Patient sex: M
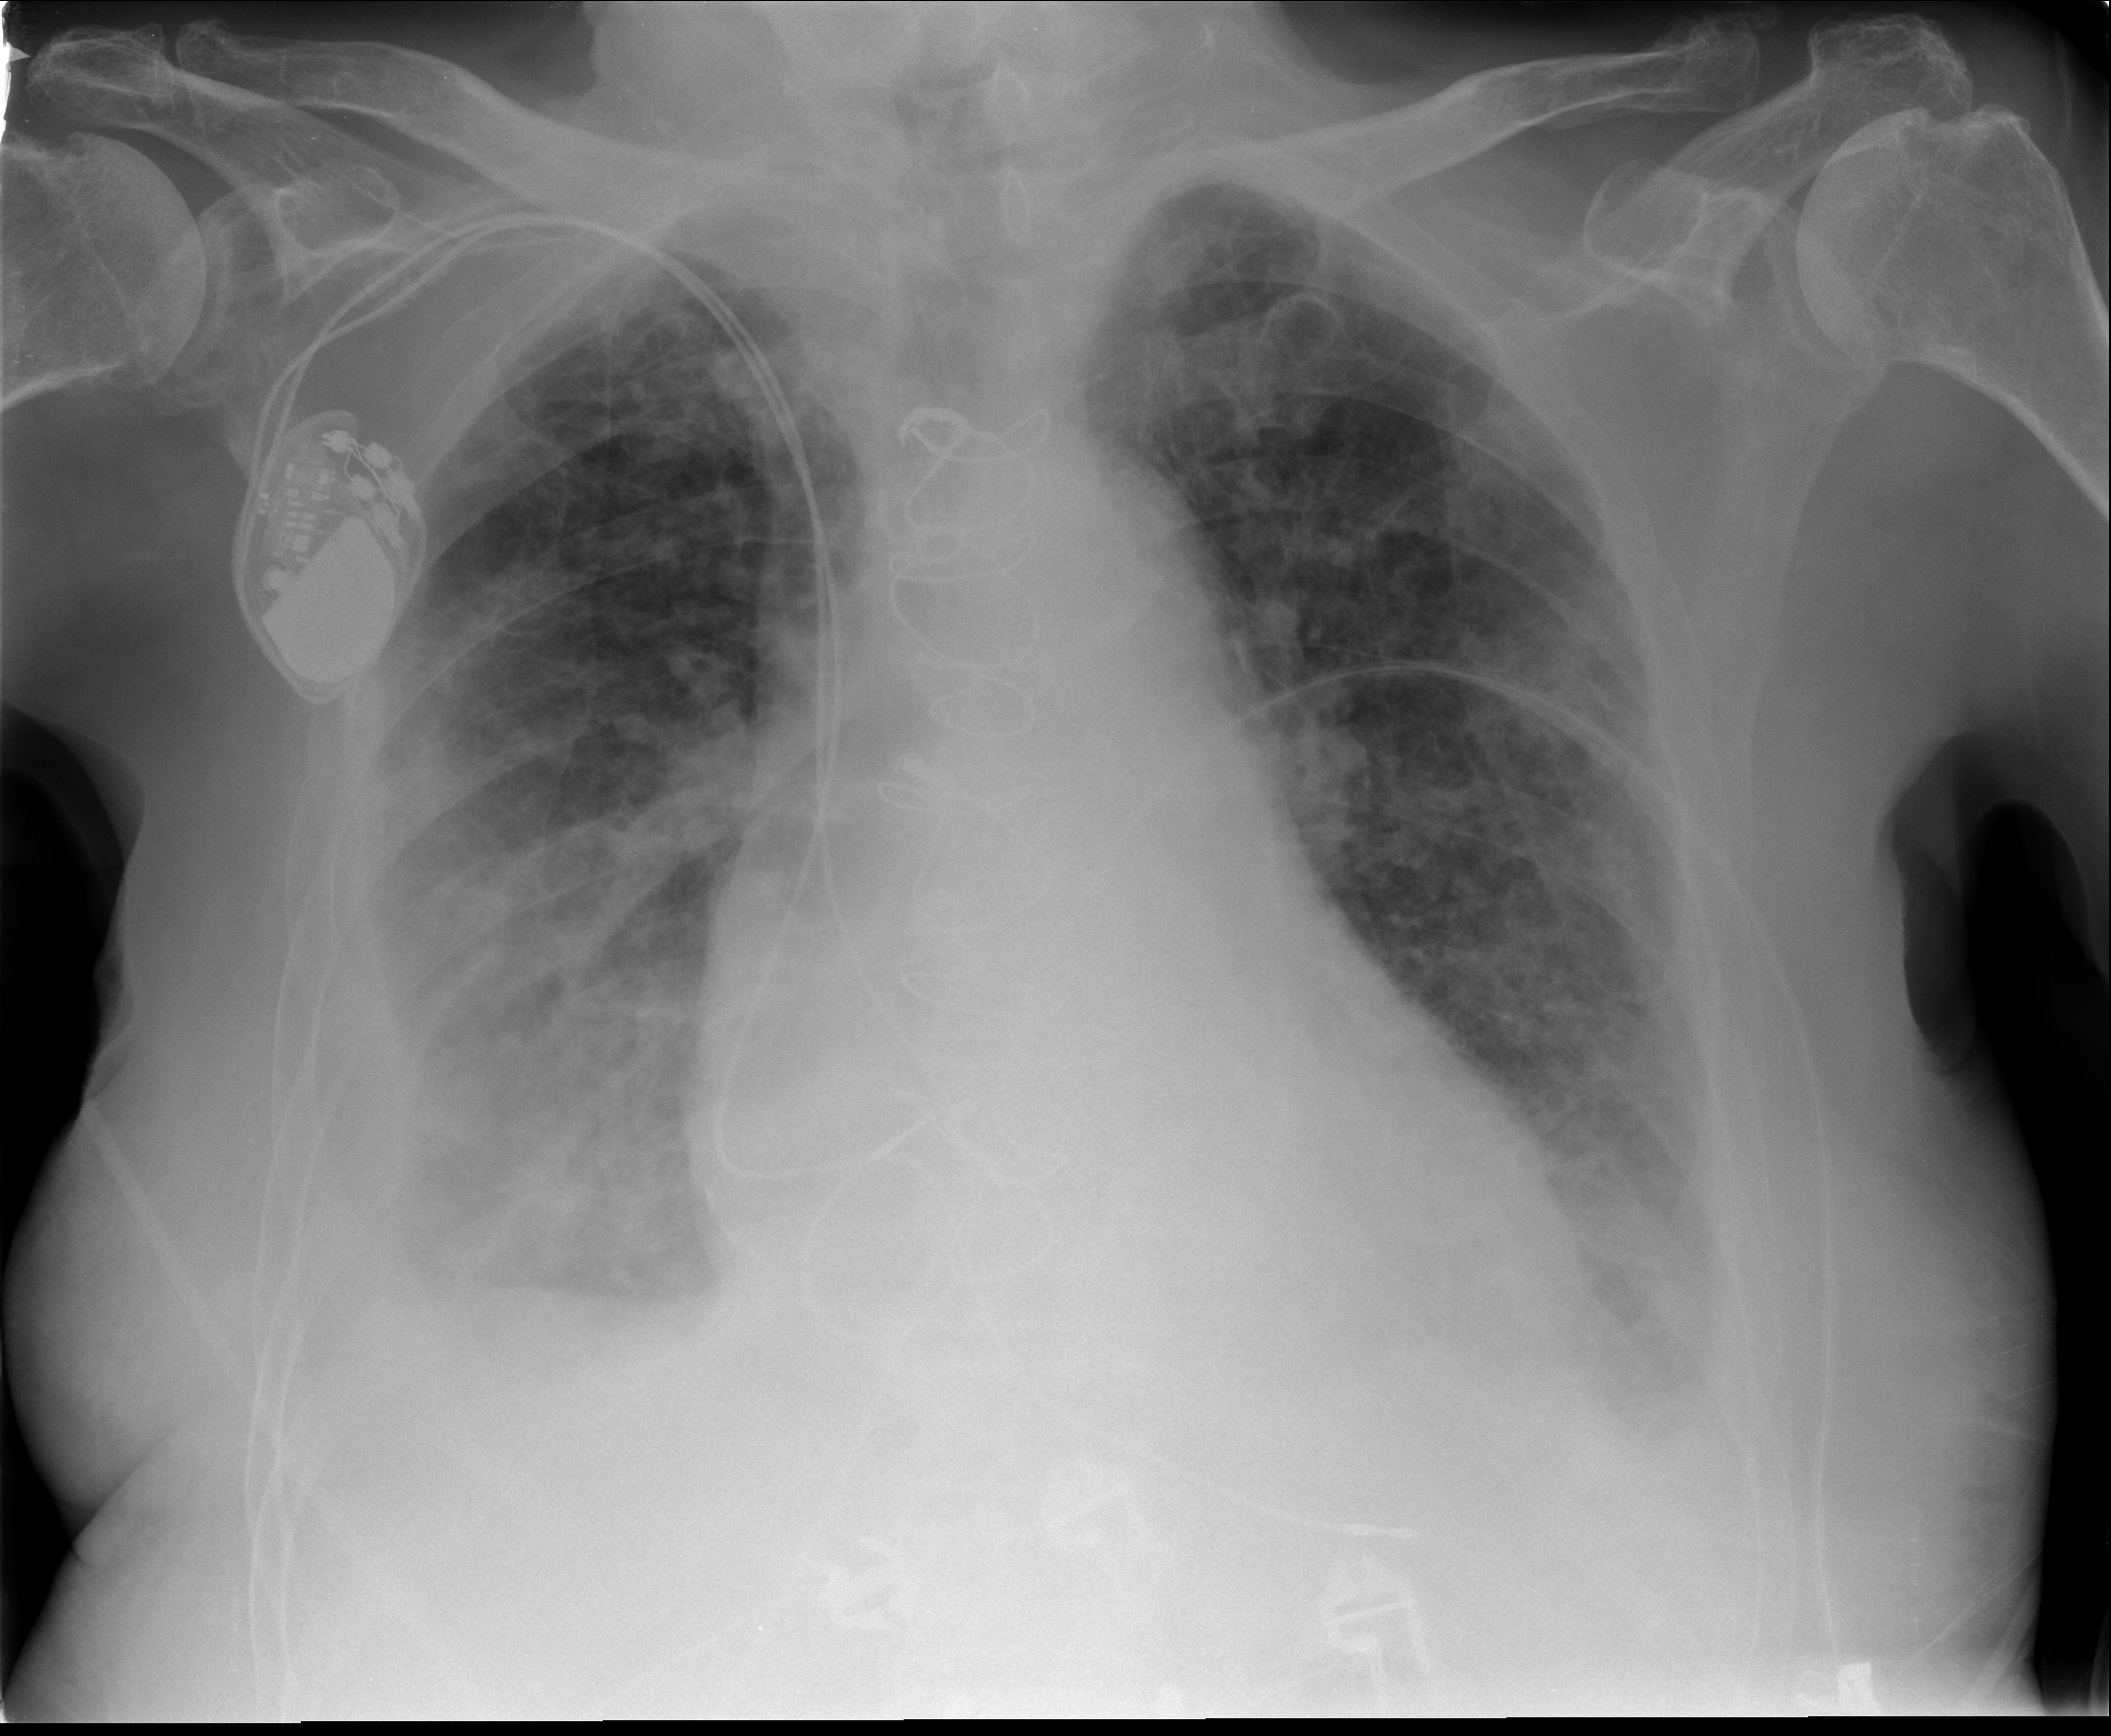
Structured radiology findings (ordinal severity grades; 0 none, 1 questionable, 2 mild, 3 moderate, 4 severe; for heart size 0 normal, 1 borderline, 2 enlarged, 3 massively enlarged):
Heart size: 2
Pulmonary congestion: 2
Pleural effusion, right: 2
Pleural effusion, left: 2
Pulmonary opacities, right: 3
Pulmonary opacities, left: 3
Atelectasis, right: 2
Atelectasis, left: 2